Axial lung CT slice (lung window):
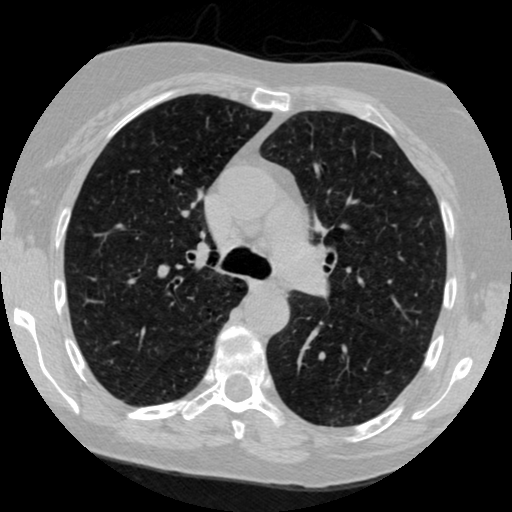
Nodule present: no